Field crop: tomato
Growth stage: 1
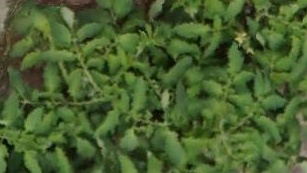
Species: tomato